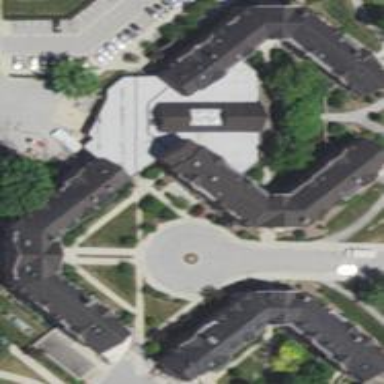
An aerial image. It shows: Dormitory building.